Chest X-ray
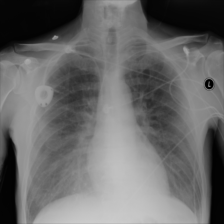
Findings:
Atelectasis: negative
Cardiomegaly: negative
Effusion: negative
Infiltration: negative
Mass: negative
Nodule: negative
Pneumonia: negative
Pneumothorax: negative
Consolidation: positive
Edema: positive
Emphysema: negative
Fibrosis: negative
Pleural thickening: negative
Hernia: negative